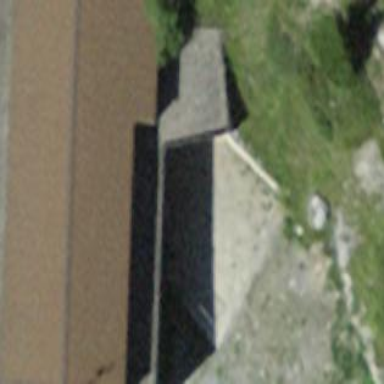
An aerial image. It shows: Part of building.